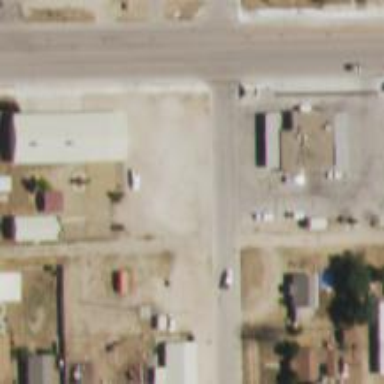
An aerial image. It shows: Alley classified as service road.